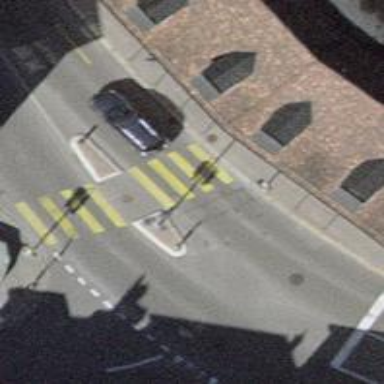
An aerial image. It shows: Road with traffic signals.